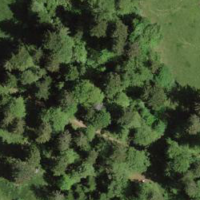
EUNIS habitat code: 41
Species observed at this site:
Plantago media